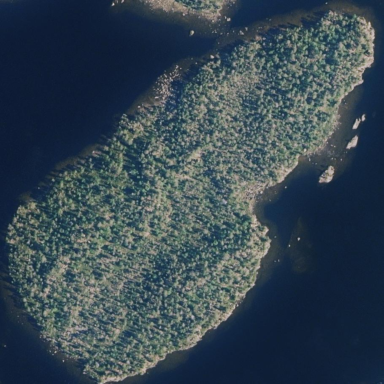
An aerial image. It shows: Islet.